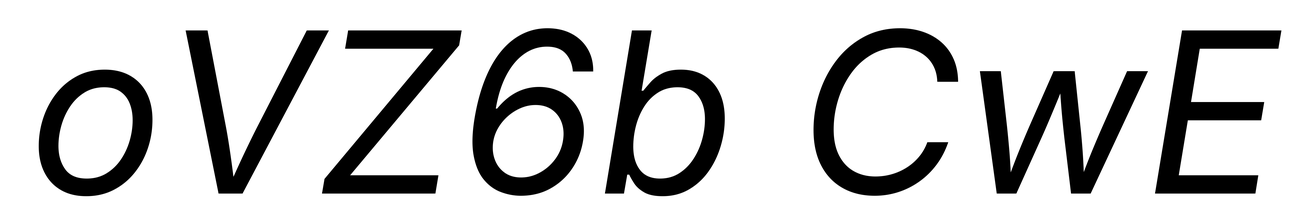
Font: Inter-Italic_Italic